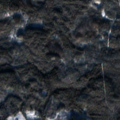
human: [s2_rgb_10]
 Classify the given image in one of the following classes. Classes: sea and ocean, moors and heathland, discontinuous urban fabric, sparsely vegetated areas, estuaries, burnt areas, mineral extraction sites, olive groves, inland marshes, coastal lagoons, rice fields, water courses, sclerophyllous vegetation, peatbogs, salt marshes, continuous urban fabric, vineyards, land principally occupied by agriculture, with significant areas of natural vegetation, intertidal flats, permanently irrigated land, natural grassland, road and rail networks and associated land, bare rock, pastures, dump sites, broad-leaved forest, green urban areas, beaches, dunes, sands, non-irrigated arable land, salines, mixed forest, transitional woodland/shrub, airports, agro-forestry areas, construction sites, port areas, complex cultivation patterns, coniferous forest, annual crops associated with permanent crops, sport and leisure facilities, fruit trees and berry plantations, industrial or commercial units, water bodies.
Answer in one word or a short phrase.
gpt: coniferous forest, mixed forest